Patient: sex F, age 39
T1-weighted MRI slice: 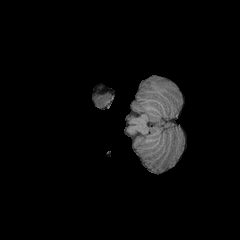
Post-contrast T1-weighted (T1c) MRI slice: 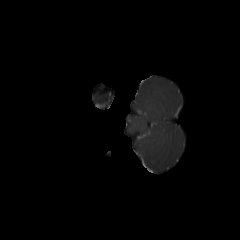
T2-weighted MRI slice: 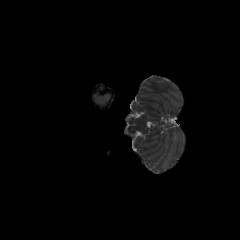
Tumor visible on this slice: yes
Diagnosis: Astrocytoma, IDH-mutant
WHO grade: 4